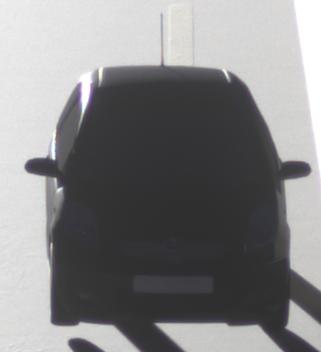
Make: Toyota
Model: Yaris 1.0
Detailed model: Yaris (XP13)
Model produced from: 2011/10
Model produced until: 2014/08
Doors: 3
Color: black
Road condition: dry road
Daytime: sunrise or sunset
Contrast: high contrast